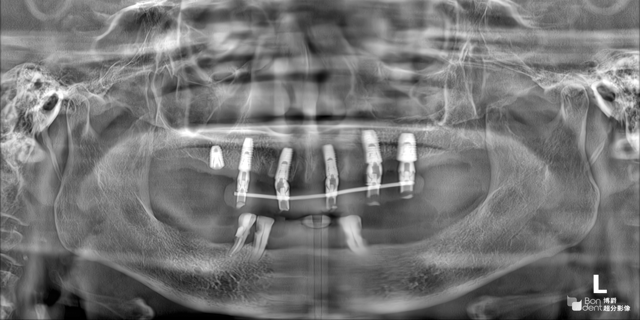
adult